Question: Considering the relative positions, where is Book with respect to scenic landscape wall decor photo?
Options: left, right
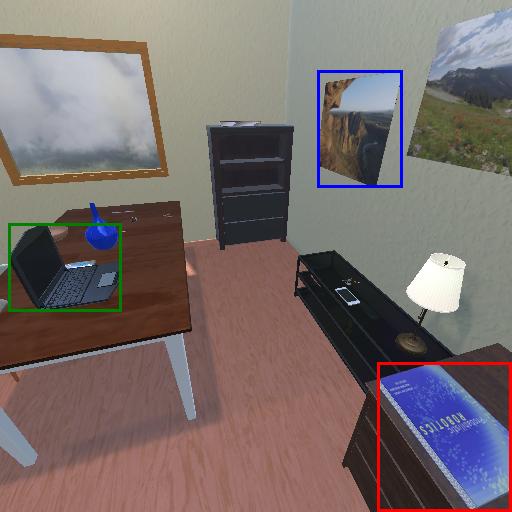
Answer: left